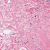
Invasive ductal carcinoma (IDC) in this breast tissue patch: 0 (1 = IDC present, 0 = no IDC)